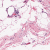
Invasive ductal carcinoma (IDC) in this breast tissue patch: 0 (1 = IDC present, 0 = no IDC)